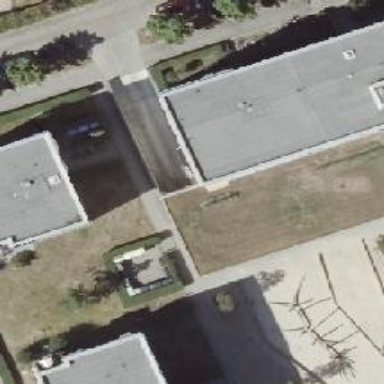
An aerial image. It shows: Parking entrance.